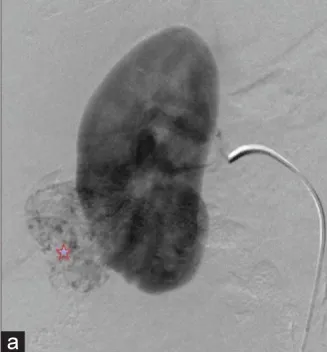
A 57-year-old female presenting with hematuria with subsequent diagnosis of angiomyolipoma (AML). (a) Digital subtraction angiography of the right renal artery demonstrating the contrast-enhancing AML (red star) off the inferior pole of right kidney.
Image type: radiology (ct)